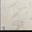
Piece: xx